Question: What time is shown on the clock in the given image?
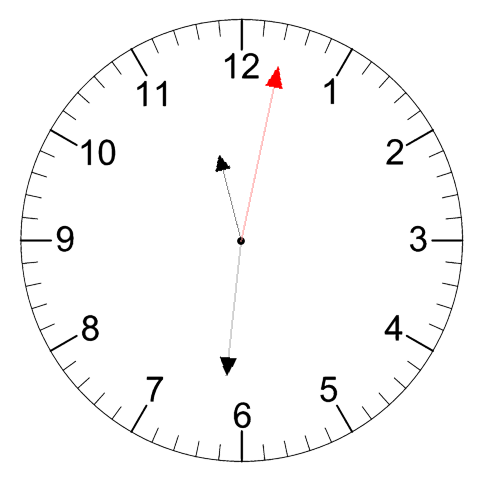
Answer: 11:31:02